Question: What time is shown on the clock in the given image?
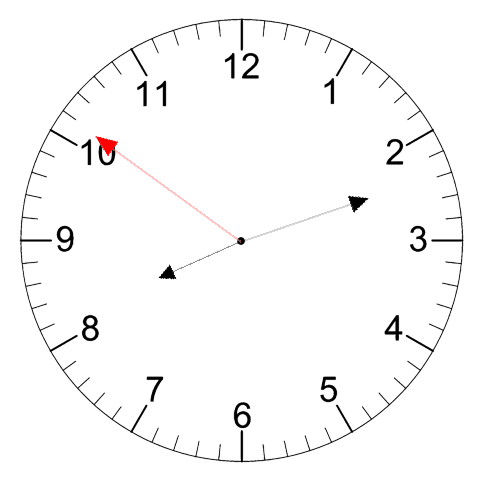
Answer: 08:11:51